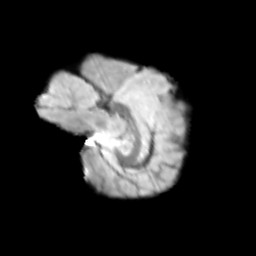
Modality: T2w
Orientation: sagittal
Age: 9
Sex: female
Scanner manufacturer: siemens
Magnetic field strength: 3 T
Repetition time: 3.8 s
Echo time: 0.07 s